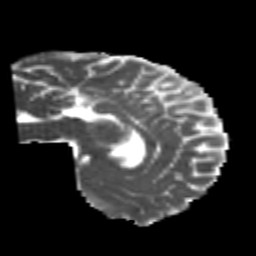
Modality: MD
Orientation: sagittal
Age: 22
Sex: female
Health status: healthy
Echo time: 0.074 s